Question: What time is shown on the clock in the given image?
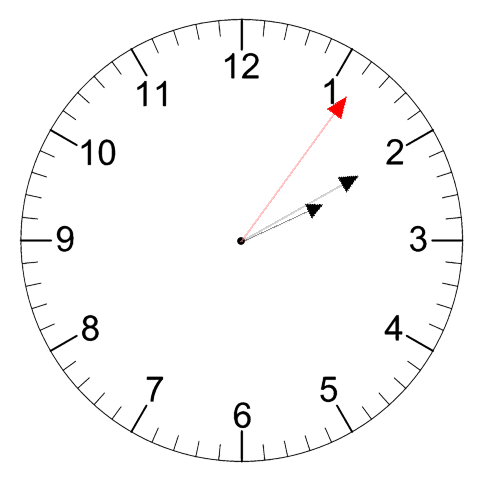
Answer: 02:10:06